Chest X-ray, PA view. Patient: 26 years old, sex M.
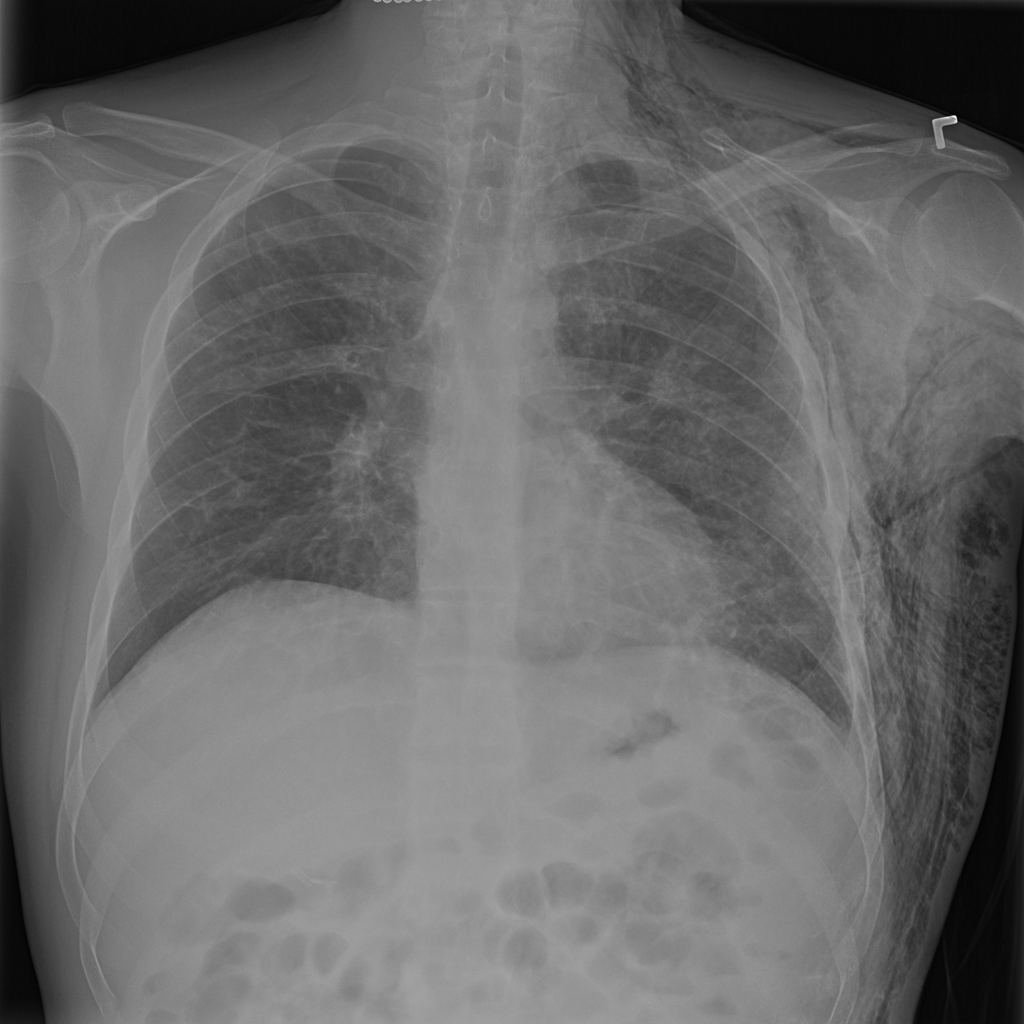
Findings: No Finding